A spectrogram of one vibration snapshot from a rotating bearing is shown (time on one axis, frequency on the other). Determine the bearing's health state. Answer with exactly one of: normal, inner_race, outer_race, ball.
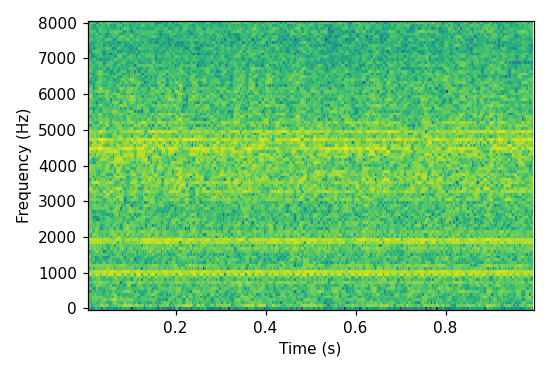
Answer: outer_race